Aerial crown-view tile of a tropical tree (Barro Colorado Island, Panama), acquired 20241112:
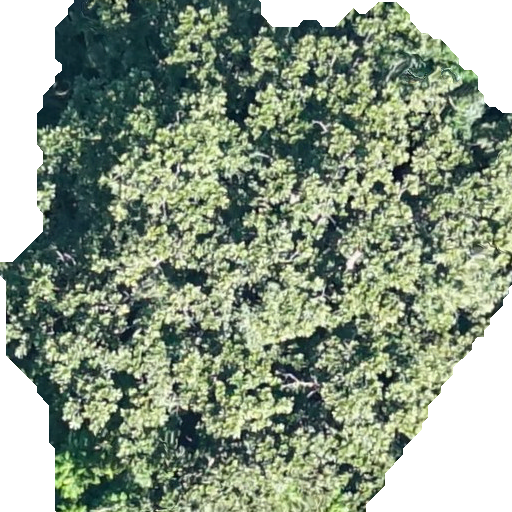
Species: Anacardium excelsum
GBIF accepted scientific name: Anacardium excelsum
Crown area: 389.826 m²